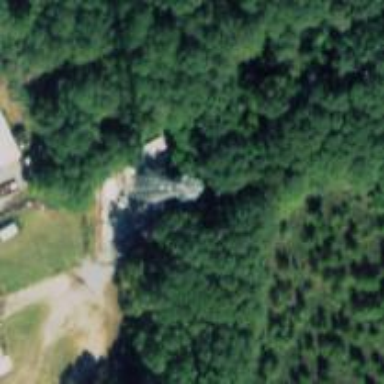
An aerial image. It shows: Communication mast tower.